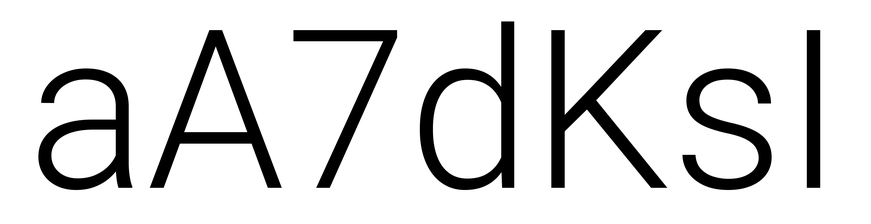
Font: Roboto_Light